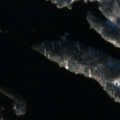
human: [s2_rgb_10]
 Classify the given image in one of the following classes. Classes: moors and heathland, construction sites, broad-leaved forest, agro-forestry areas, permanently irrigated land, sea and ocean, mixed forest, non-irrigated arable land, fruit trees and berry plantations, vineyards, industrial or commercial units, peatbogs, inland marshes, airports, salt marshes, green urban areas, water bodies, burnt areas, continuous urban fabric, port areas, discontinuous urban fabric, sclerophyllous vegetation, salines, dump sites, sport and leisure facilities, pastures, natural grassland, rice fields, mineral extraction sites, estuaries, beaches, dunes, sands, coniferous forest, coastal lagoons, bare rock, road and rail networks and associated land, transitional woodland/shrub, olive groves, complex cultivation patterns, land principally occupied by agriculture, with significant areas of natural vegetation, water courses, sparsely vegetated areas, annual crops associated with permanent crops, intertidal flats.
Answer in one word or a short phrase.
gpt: coniferous forest, mixed forest, water bodies